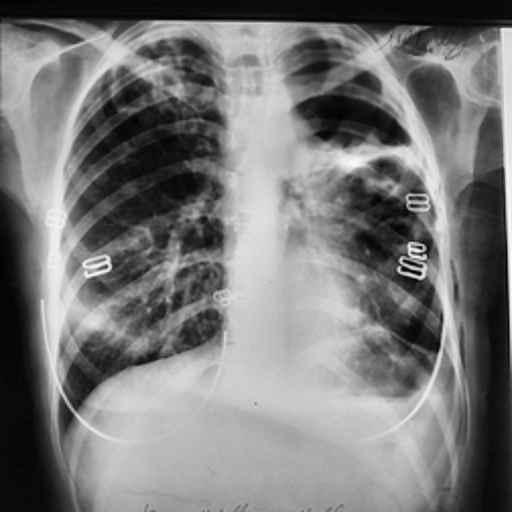
Finding: TUBERCULOSIS